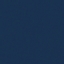
Land use / land cover: SeaLake